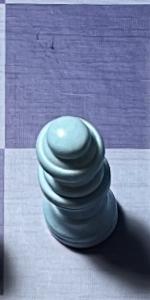
Label: Queen_White